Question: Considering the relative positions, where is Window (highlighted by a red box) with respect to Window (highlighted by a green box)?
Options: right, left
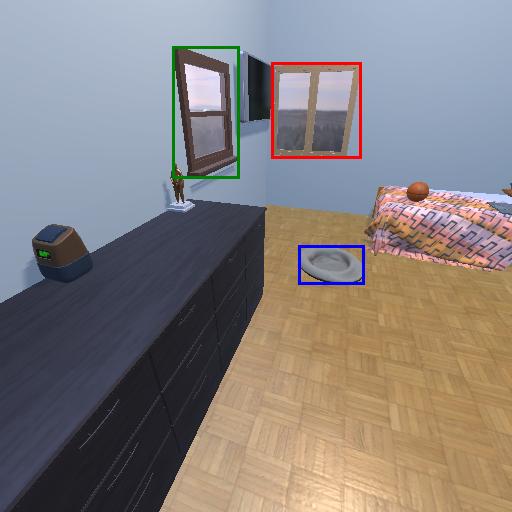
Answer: right